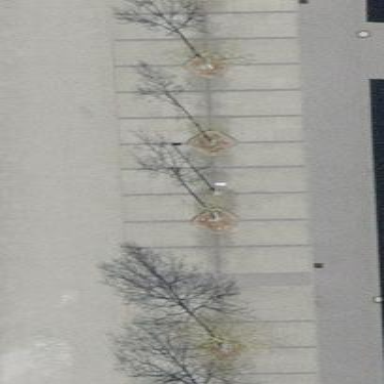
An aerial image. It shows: Parking area with surface.